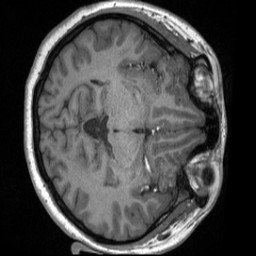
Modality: T1w
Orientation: axial